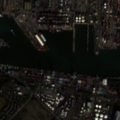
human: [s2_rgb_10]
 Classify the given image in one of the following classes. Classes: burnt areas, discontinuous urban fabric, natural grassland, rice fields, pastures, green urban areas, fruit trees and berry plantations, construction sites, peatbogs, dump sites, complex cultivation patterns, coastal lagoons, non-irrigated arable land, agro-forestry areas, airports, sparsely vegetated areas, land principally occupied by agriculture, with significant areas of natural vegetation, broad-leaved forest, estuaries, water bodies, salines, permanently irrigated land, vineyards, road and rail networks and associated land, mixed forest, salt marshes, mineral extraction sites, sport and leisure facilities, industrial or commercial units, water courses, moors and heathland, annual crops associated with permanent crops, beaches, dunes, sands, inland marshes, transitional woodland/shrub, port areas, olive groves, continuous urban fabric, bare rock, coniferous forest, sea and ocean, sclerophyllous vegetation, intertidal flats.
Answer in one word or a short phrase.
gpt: discontinuous urban fabric, industrial or commercial units, port areas, estuaries